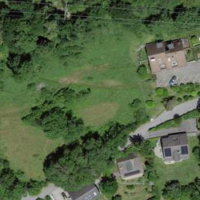
EUNIS habitat code: 55
Species observed at this site:
Melittis melissophyllum